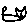
Label: cat